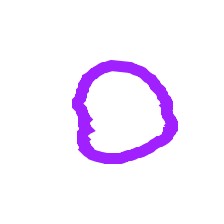
Shape: circle